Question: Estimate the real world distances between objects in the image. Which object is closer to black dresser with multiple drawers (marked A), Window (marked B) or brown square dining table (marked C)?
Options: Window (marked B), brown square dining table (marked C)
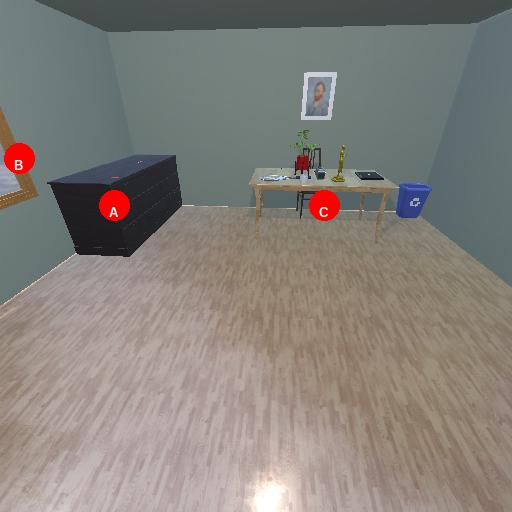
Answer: Window (marked B)